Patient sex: M
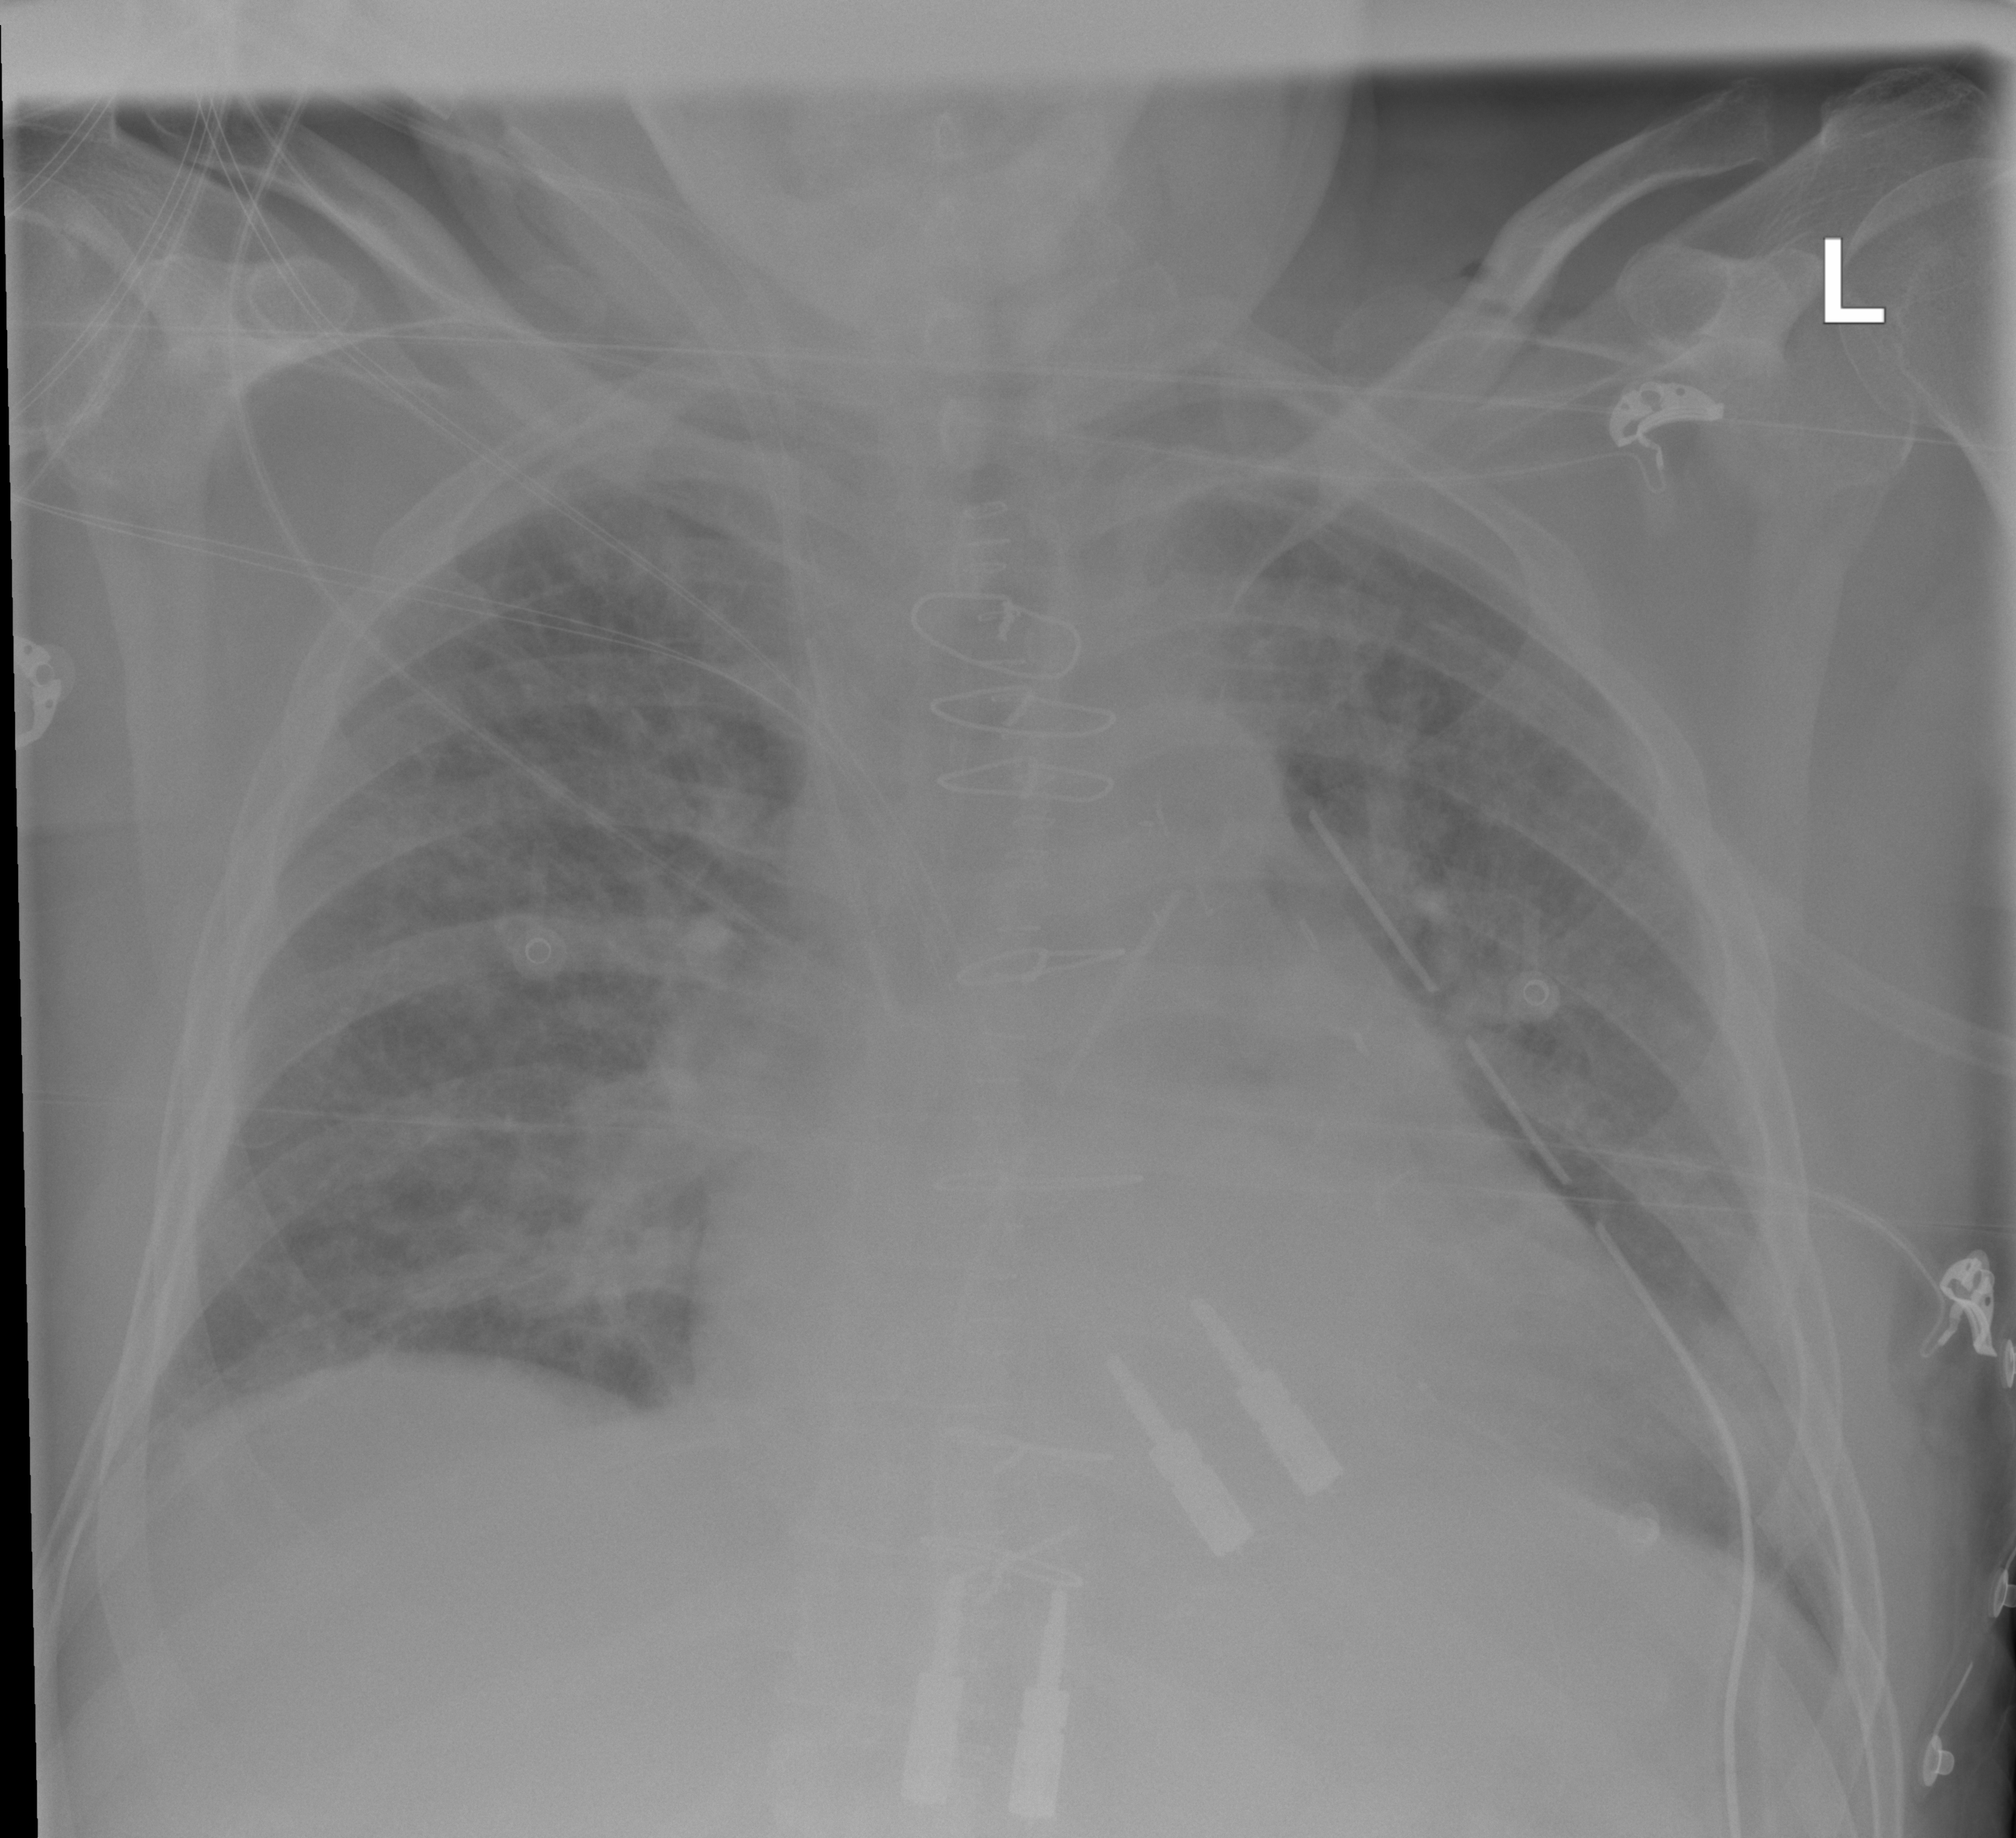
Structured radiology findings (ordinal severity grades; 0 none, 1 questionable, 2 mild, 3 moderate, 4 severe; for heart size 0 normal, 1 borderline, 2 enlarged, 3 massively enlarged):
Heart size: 2
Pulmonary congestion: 2
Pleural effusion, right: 0
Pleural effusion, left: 0
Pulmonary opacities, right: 0
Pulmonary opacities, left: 0
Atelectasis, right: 0
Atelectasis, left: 0